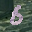
Label: 6